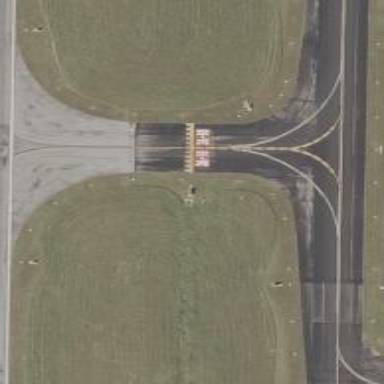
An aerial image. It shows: Taxiway at the airport with asphalt surface.